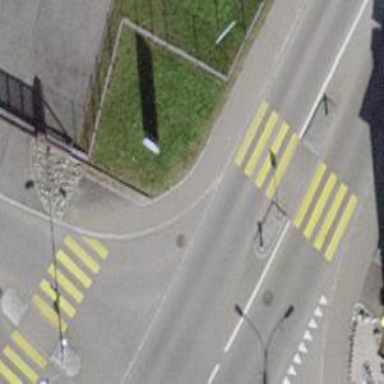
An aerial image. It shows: Sidewalk along the footway.